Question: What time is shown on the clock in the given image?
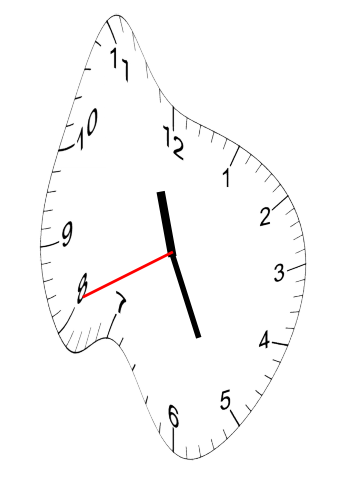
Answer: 11:25:41